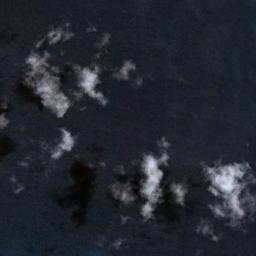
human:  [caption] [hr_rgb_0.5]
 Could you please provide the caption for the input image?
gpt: There was a little white cloud floating above the hill .

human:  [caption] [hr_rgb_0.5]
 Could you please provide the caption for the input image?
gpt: The cumulus clouds are located above the surface of the sea .

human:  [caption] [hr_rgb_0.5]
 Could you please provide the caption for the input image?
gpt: White clouds in the air and clouds cast on the blue sea .

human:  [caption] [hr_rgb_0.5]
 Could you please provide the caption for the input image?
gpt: The white cloud is above bare land .

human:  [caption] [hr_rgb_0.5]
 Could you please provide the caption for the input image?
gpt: Some pieces of sparse white clouds over a blue sea .